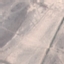
Label: HerbaceousVegetation